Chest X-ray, AP view. Patient: 25 years old, sex M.
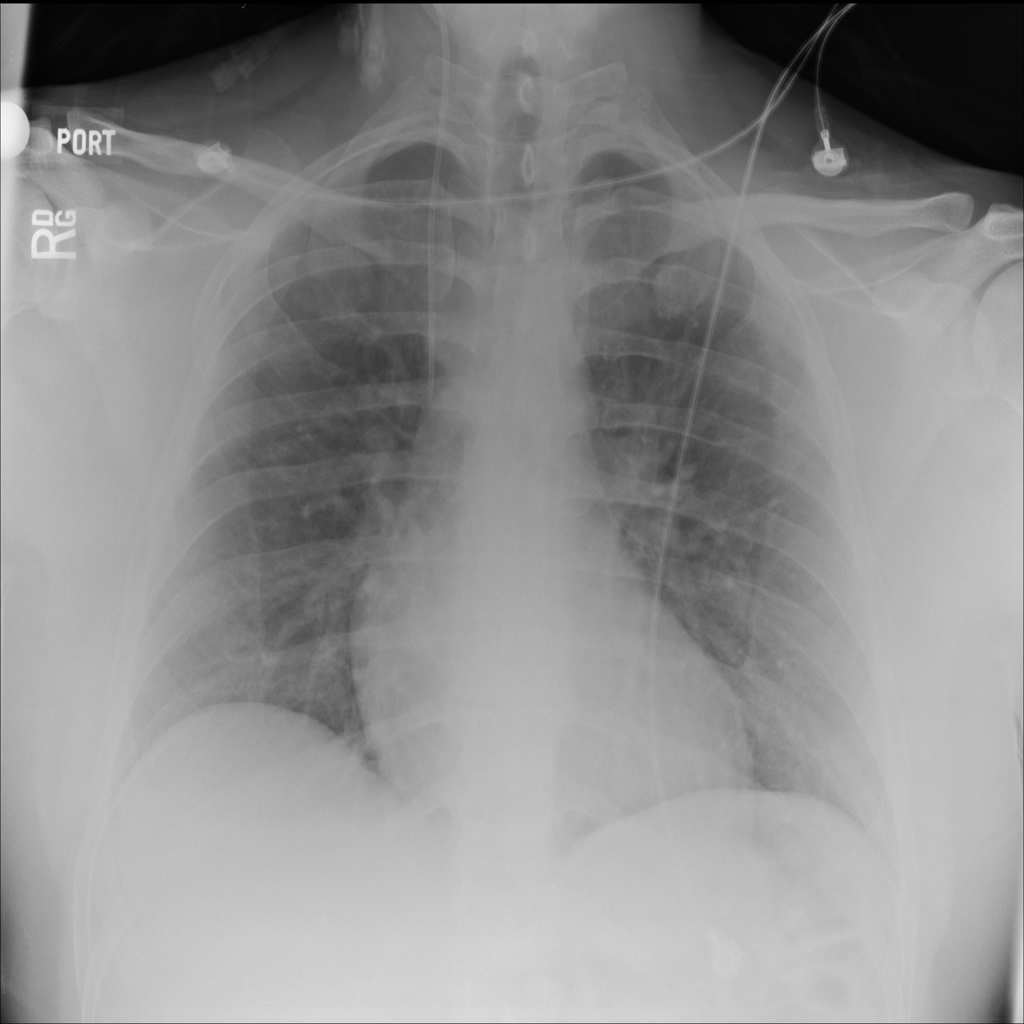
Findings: No Finding